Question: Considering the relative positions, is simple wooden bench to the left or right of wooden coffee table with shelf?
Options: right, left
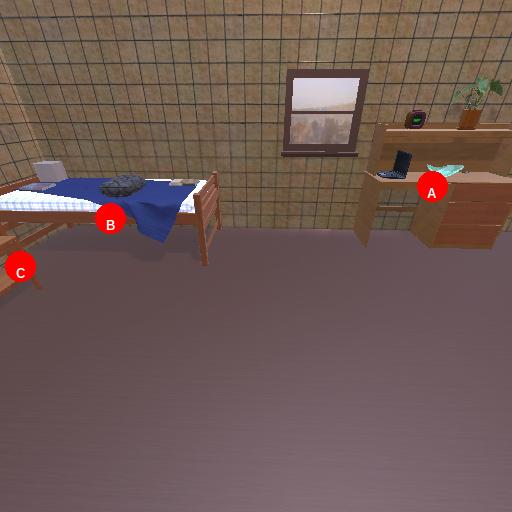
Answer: right